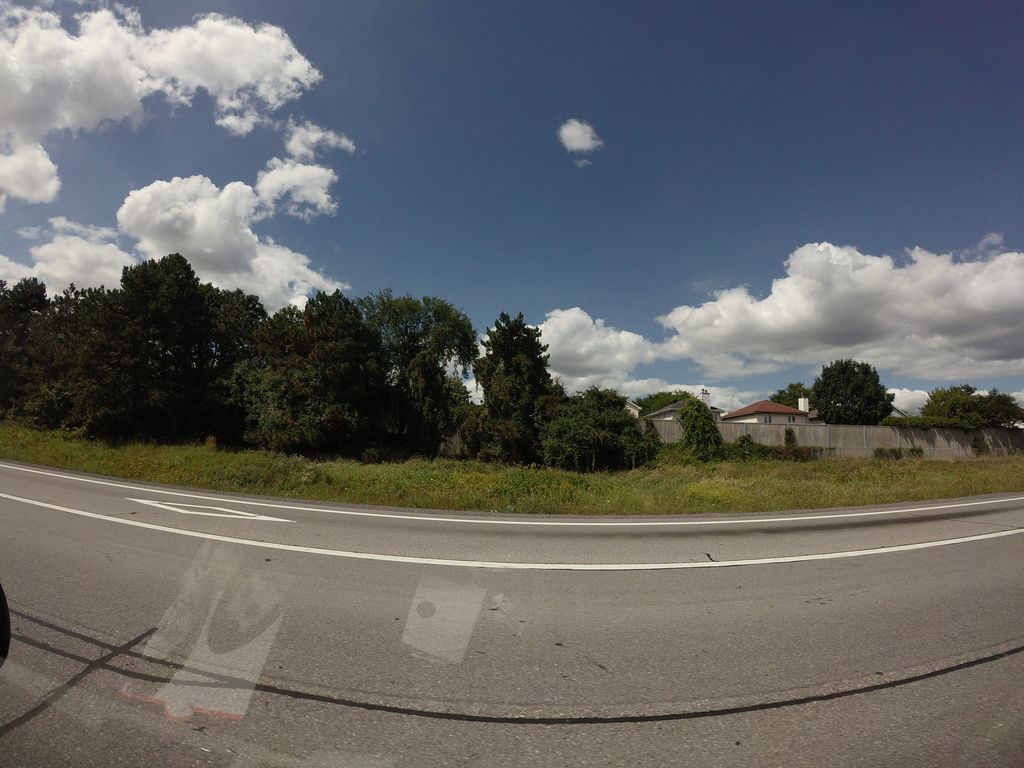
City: ottawa-gatineau